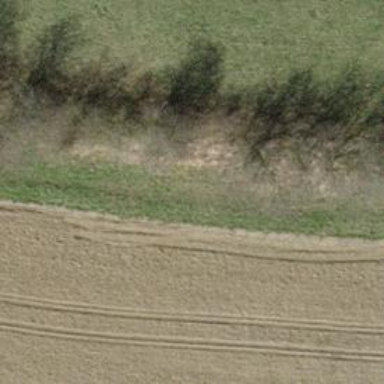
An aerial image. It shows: Hedge barrier.